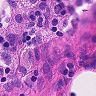
Metastatic tissue present: no